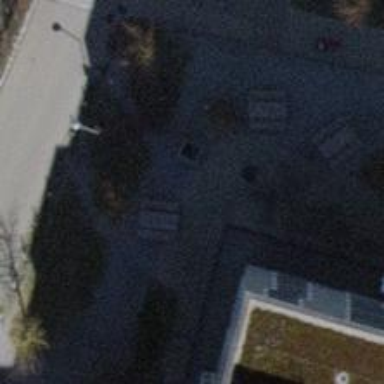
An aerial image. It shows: Brown picnic table located in leisure land area.